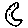
Label: moon